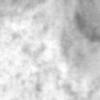
Label: no_change